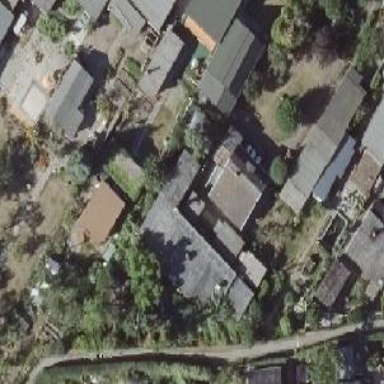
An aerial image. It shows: Shed.